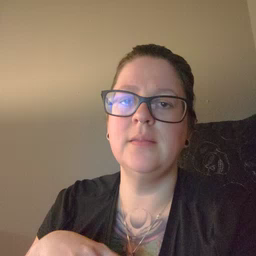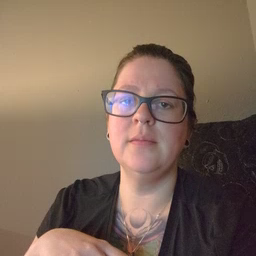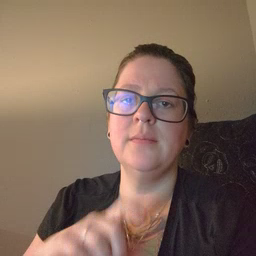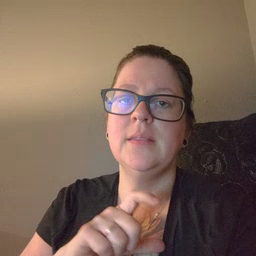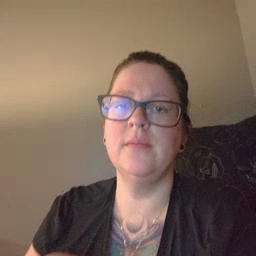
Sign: police